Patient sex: F
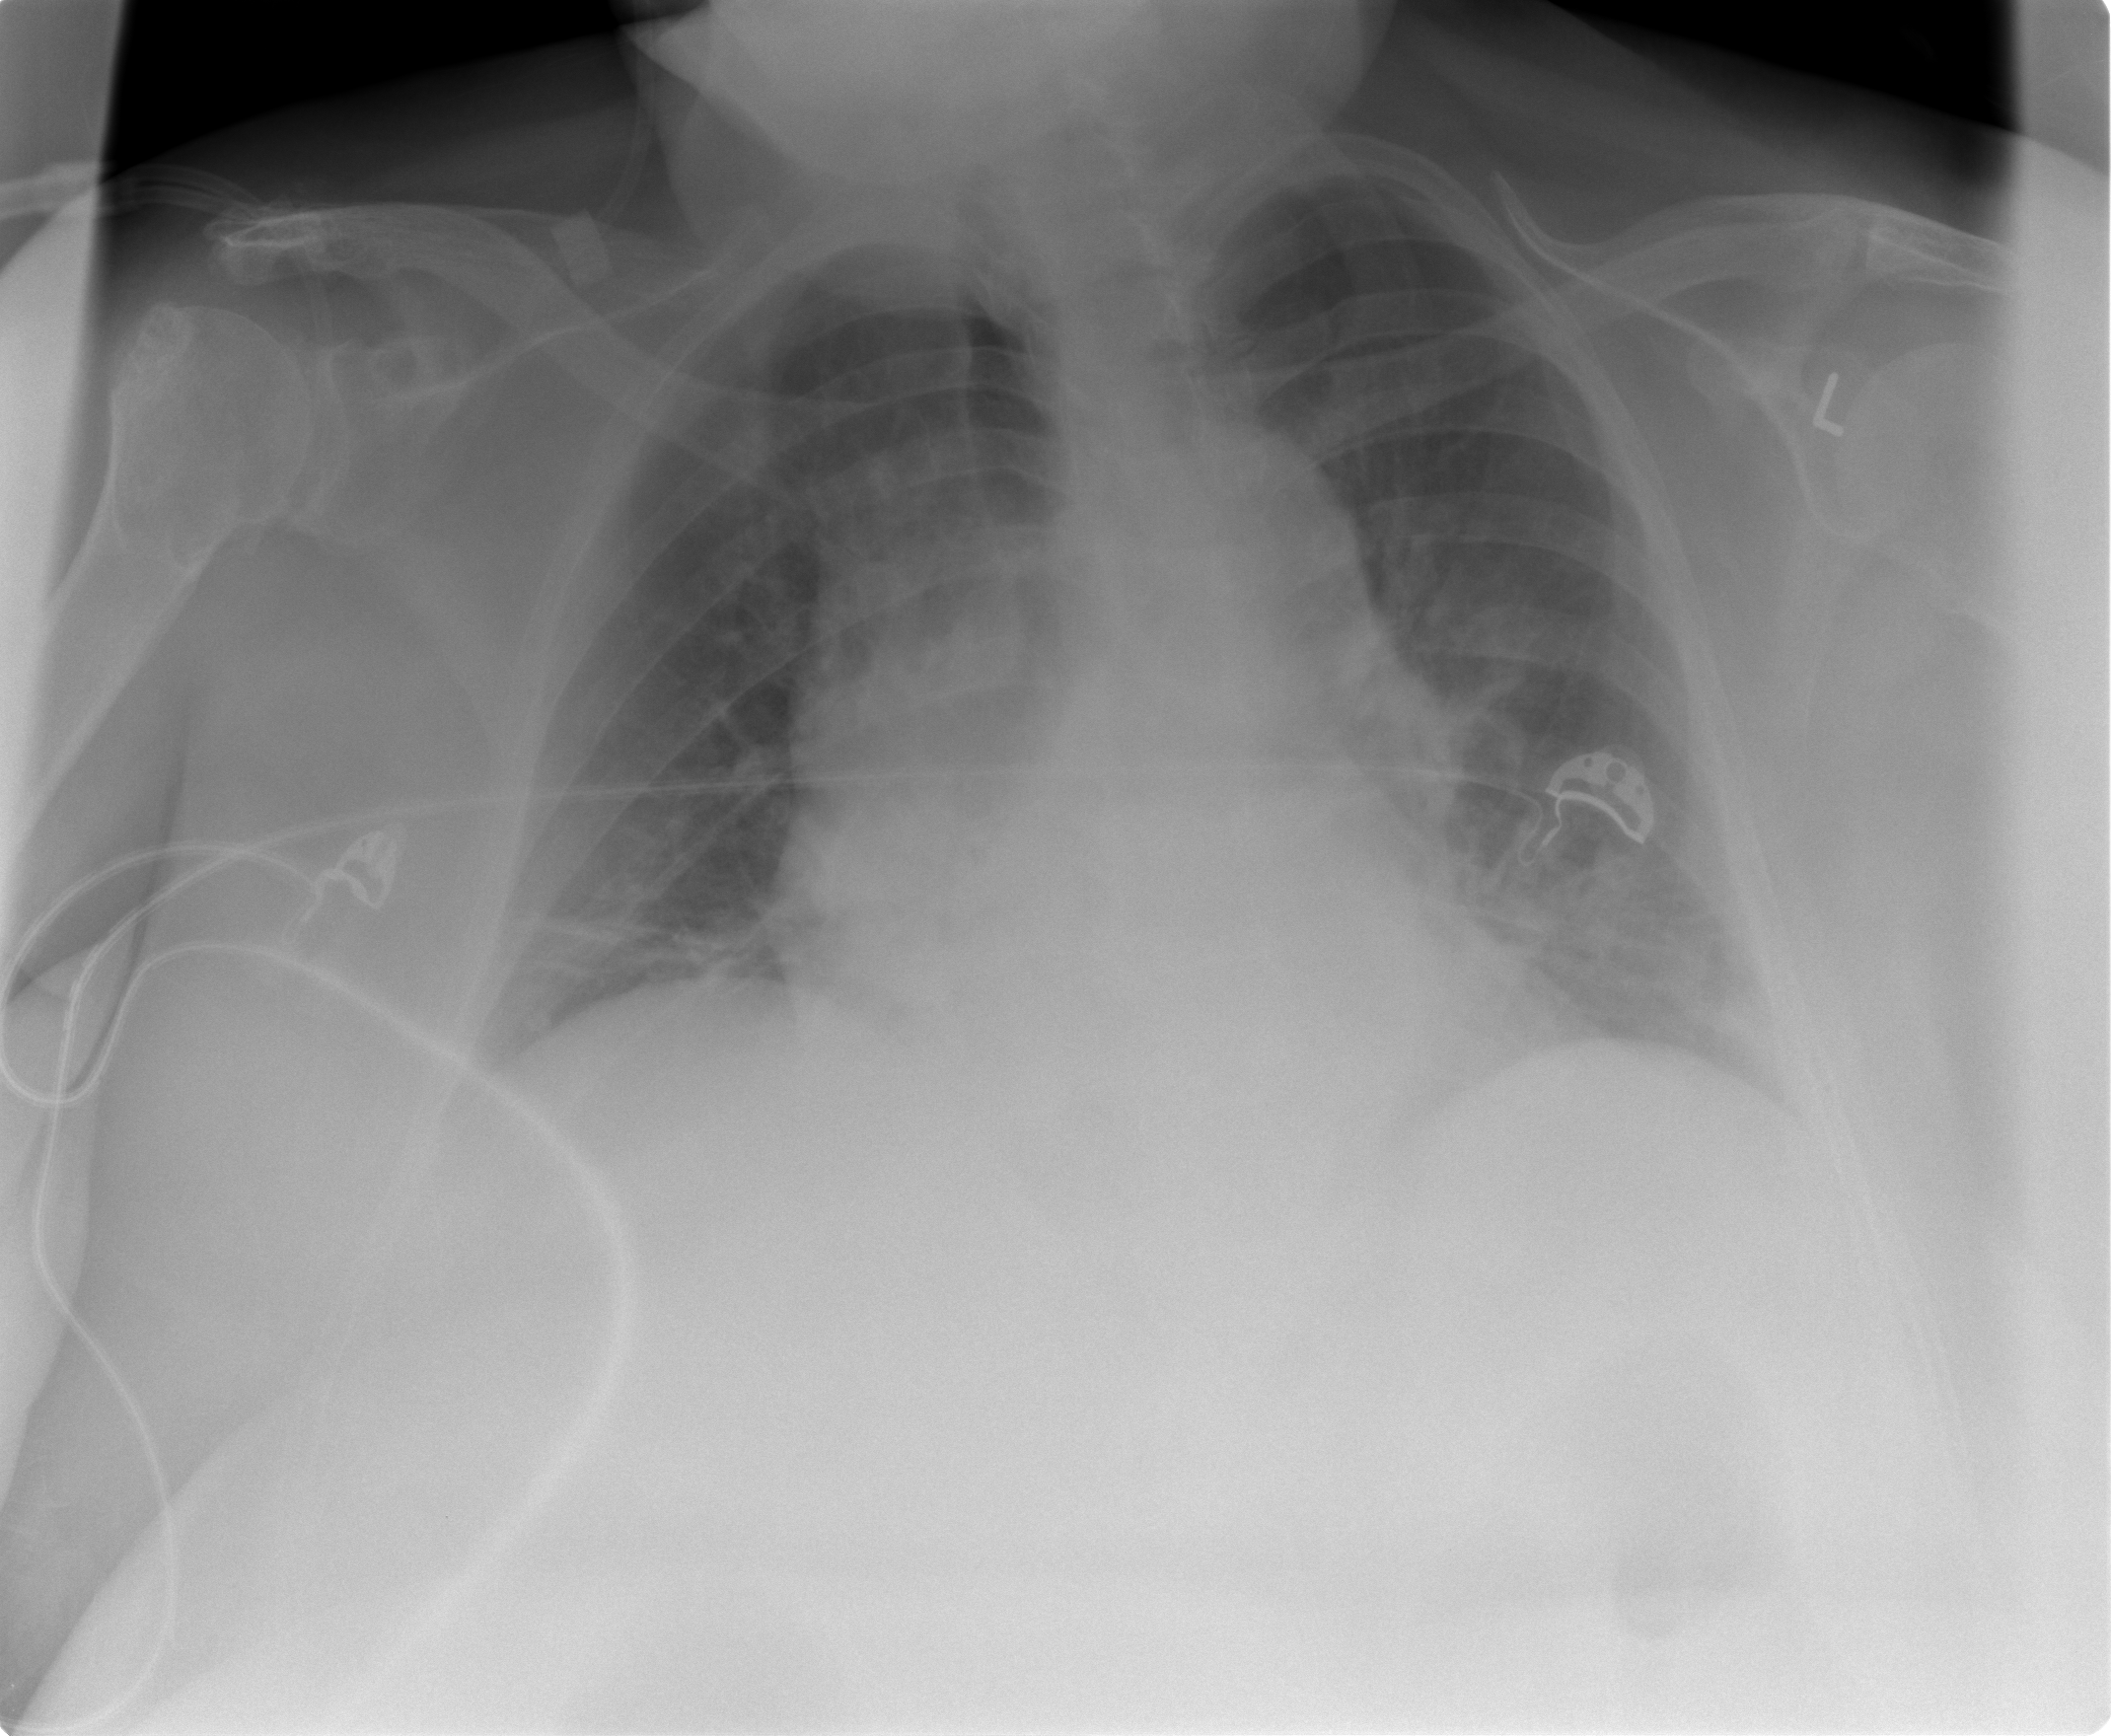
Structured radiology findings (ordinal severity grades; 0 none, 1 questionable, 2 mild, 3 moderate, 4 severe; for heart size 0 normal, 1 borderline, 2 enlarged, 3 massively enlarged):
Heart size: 2
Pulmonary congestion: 2
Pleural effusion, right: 1
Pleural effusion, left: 1
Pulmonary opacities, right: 0
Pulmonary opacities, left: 0
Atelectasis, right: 2
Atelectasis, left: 2